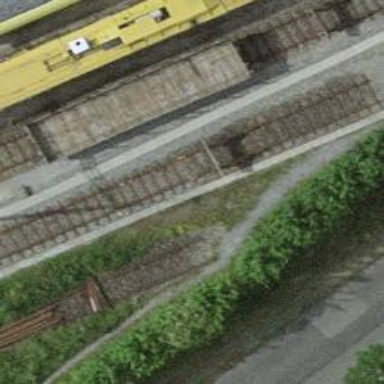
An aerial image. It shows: Railway buffer stop.